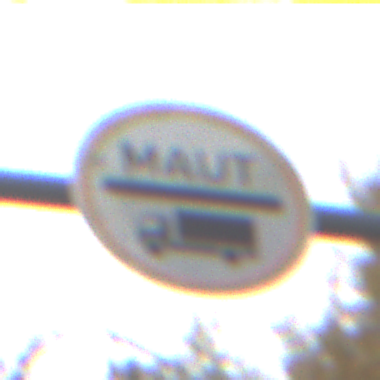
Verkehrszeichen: Mautpflicht
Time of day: MorningAfternoon
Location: Outdoor (Nature)
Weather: Overcast
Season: Autumn
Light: Natural